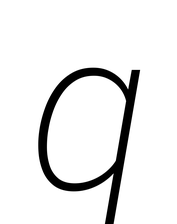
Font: Roboto-Italic_ExtraLight_Italic